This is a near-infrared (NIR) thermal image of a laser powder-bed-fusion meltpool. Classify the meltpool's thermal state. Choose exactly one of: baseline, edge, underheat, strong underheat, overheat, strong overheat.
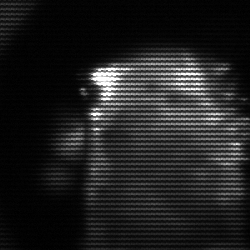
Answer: baseline